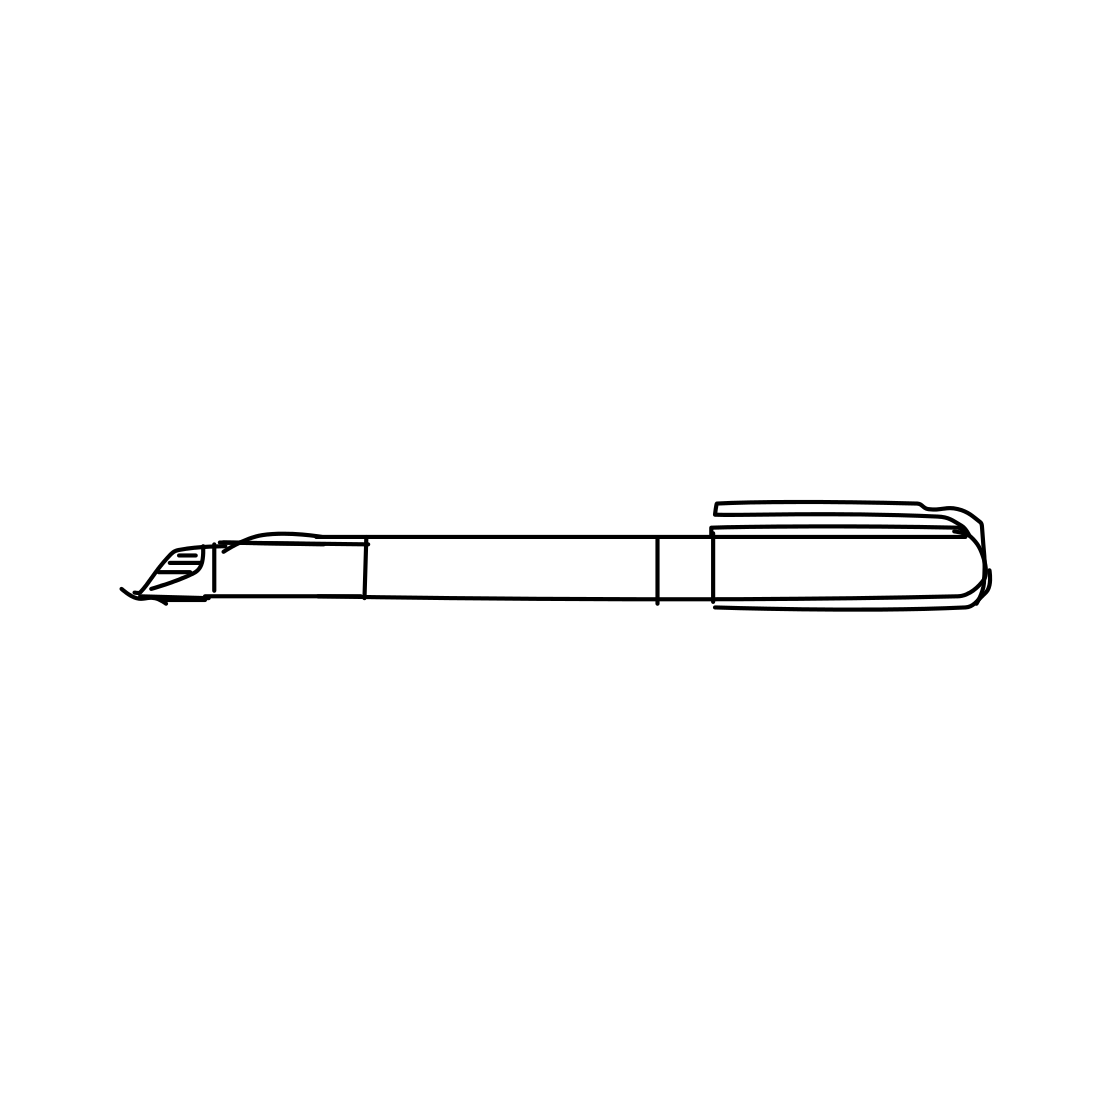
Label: pen